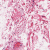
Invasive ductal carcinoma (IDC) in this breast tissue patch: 0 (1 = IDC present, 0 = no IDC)